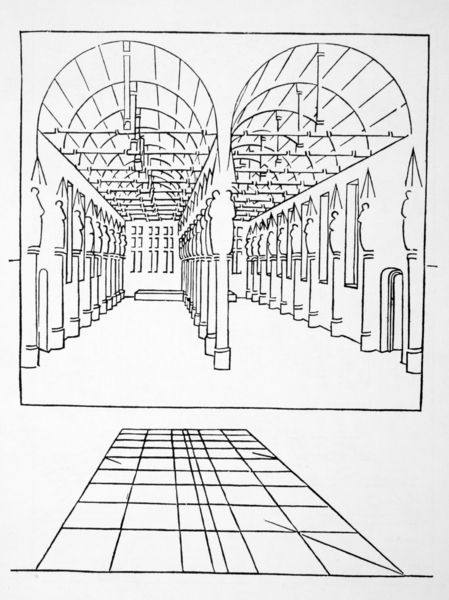
Titel: Illustration aus: "De Artificiali Perspectiva"
Künstler: Viator
Standort: New York
Institution: Pierpont Morgan Library
Schlagwörter: weiß, fenster, glas, grau, holz, pfeiler, raum, schwarz, skizze, stützen, säule, säulen, tür, zeichnung, blick, architektur, rahmen, sockel, innenraum, kirche, boden, decke, rund, statue, holzschnitt, schiff, schiffe, papier, bogen, perspektive, türen, fußboden, übung, linien, türe, bank, pilaster, saal, figuren, rundbogen, kuppel, symmetrie, balken, durchgang, stufe, podest, striche, tor, galerie, halle, flucht, rechtecke, bögen, wände, paradies, eingang, gang, tusche, gewölbe, palast, linie, parallel, minimalistisch, zentralperspektive, symmetrisch, druck, fliesen, schwarzweiß, strich, entwurf, schema, arkaden, kapitelle, langhaus, kapitell, quadrate, kirchenschiff, öffnung, skulpturen, statuen, verkürzung, fluchtpunkt, rundbögen, chor, plan, ausgang, tempel, fließen, einblick, verstrebungen, träger, streben, querschnitt, geometrie, quadrat, tonne, basilika, säulenhalle, säulengang, schwaz, bauplastik, traktat, aufriss, nischen, zeichung, vorzeichnung, tonnengewölbe, gänge, innenräume, druchgang, anleitung, messung, kuppek, zweischiffig, gitternetz, flure, gleich, skizziert, domus, entwruf, linien striche, rhombus, rundgewölbe, prspektive, längstonne, rhomboid, bögen+, fliucht, zeiczhnung, suälen